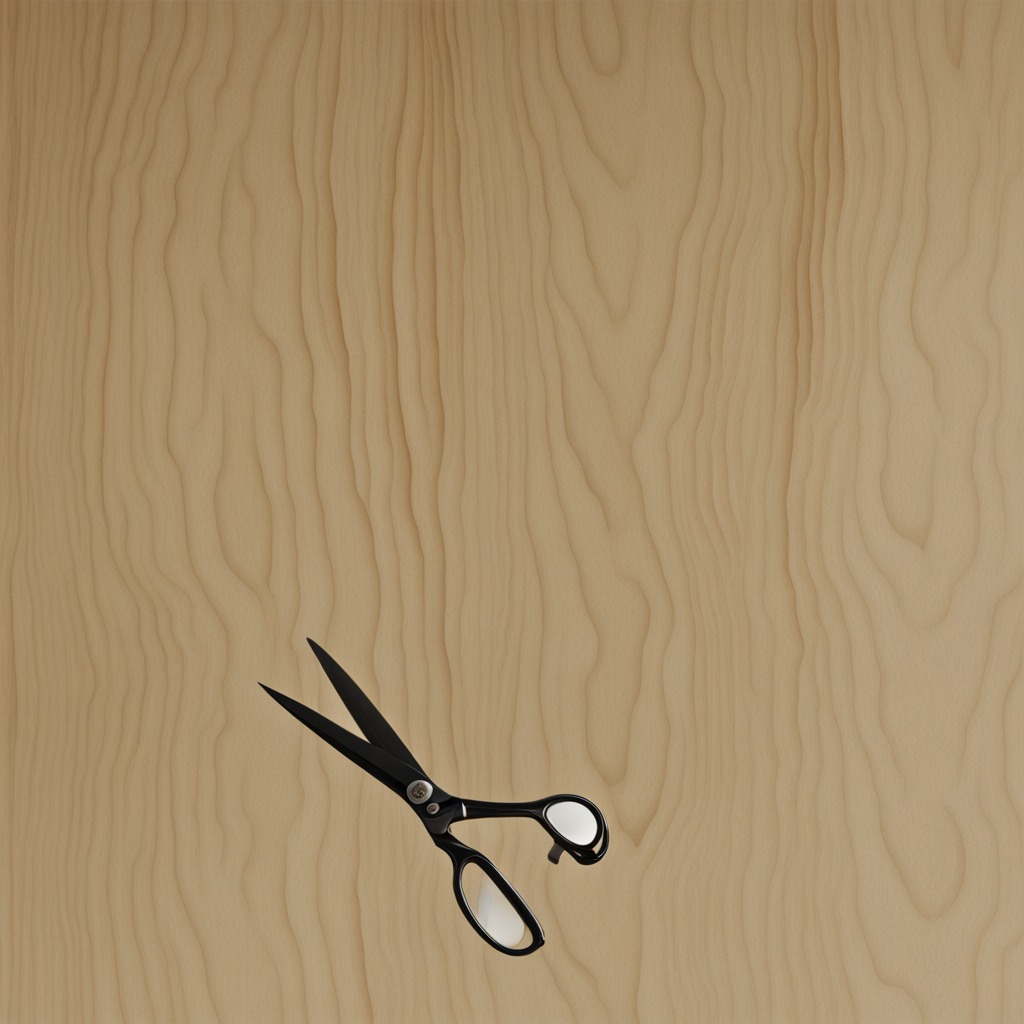
A scissor is lying on a plywood surface in a paint workshop lit by afternoon window light.